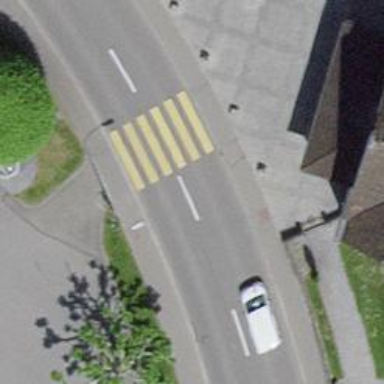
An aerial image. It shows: Uncontrolled zebra crossing on the road.